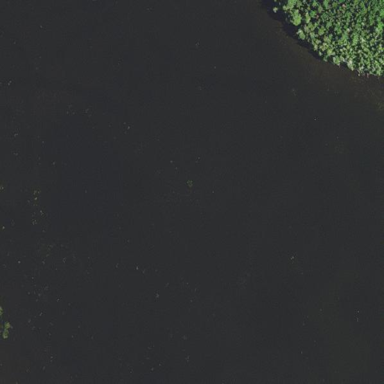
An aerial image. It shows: Pond with natural water.